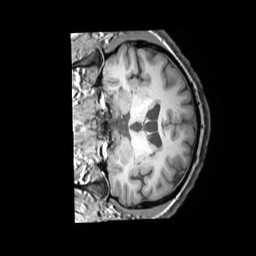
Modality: T1w
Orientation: coronal
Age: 37
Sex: male
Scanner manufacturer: philips
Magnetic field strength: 3 T
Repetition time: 0.009872 s
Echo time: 0.004594 s